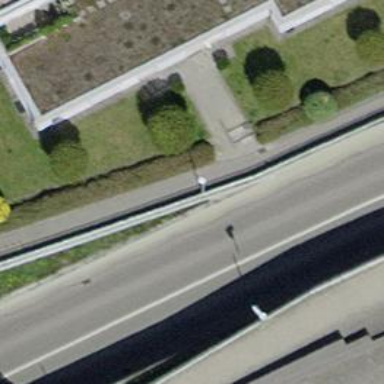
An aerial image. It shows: Retaining wall.